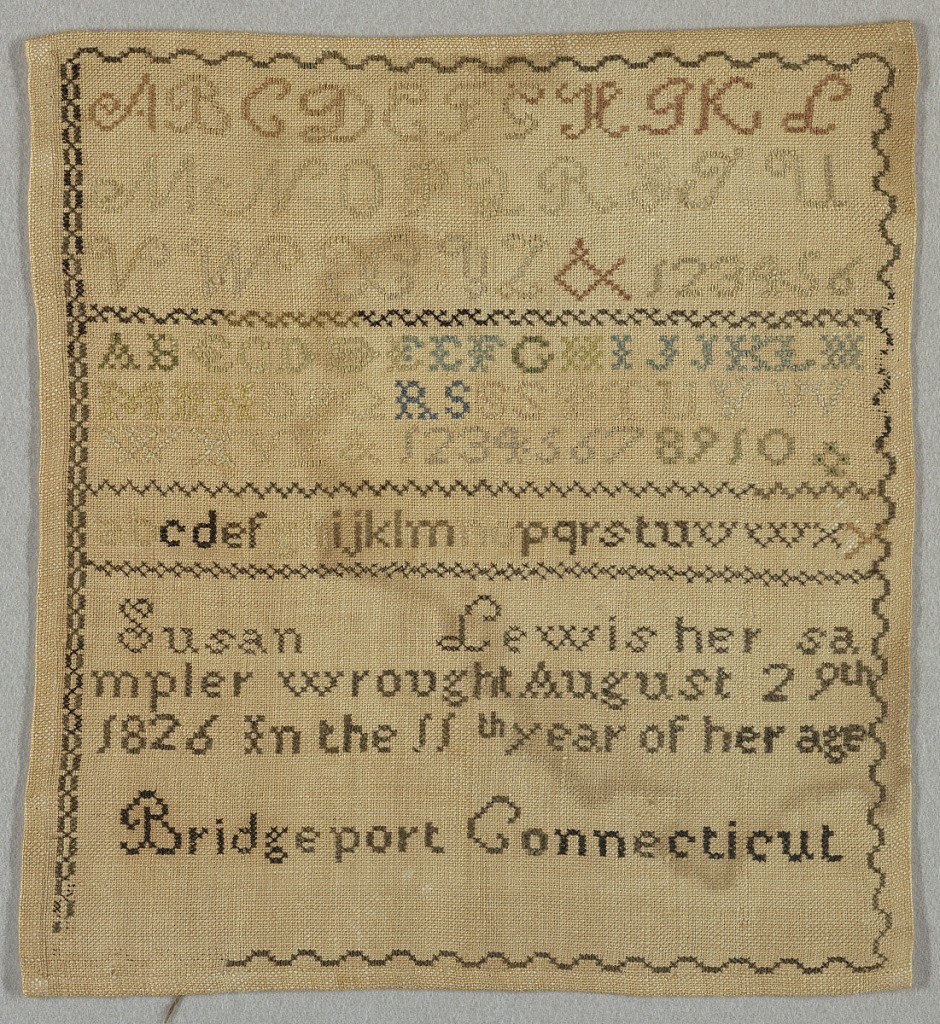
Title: Sampler
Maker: Susan Lewis, American, b. 1815
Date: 1826
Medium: silk embroidery on linen foundation Technique: embroidered in cross stitch on plain weave foundation
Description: Three alphabets and two sets of numerals, separated by narrow geometric cross borders, with the inscription.